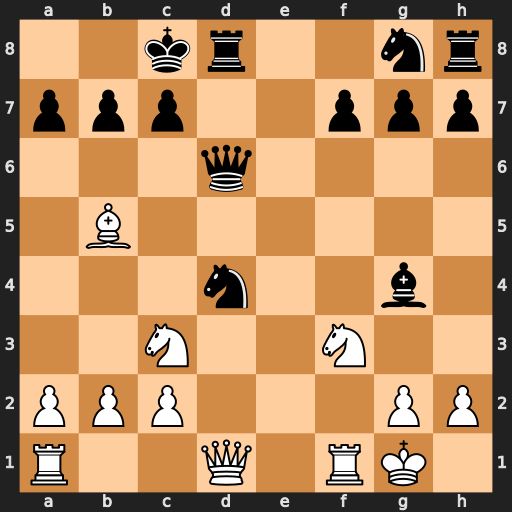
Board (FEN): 2kr2nr/ppp2ppp/3q4/1B6/3n2b1/2N2N2/PPP3PP/R2Q1RK1
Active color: w
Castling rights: -
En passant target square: -
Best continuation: Qxd4 Qxd4+ Nxd4